Interaction volume radius: 5 \u00c5
Interaction volume height: 45 \u00c5
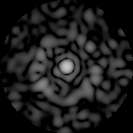
Disorder parameter: 0.8045